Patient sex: M
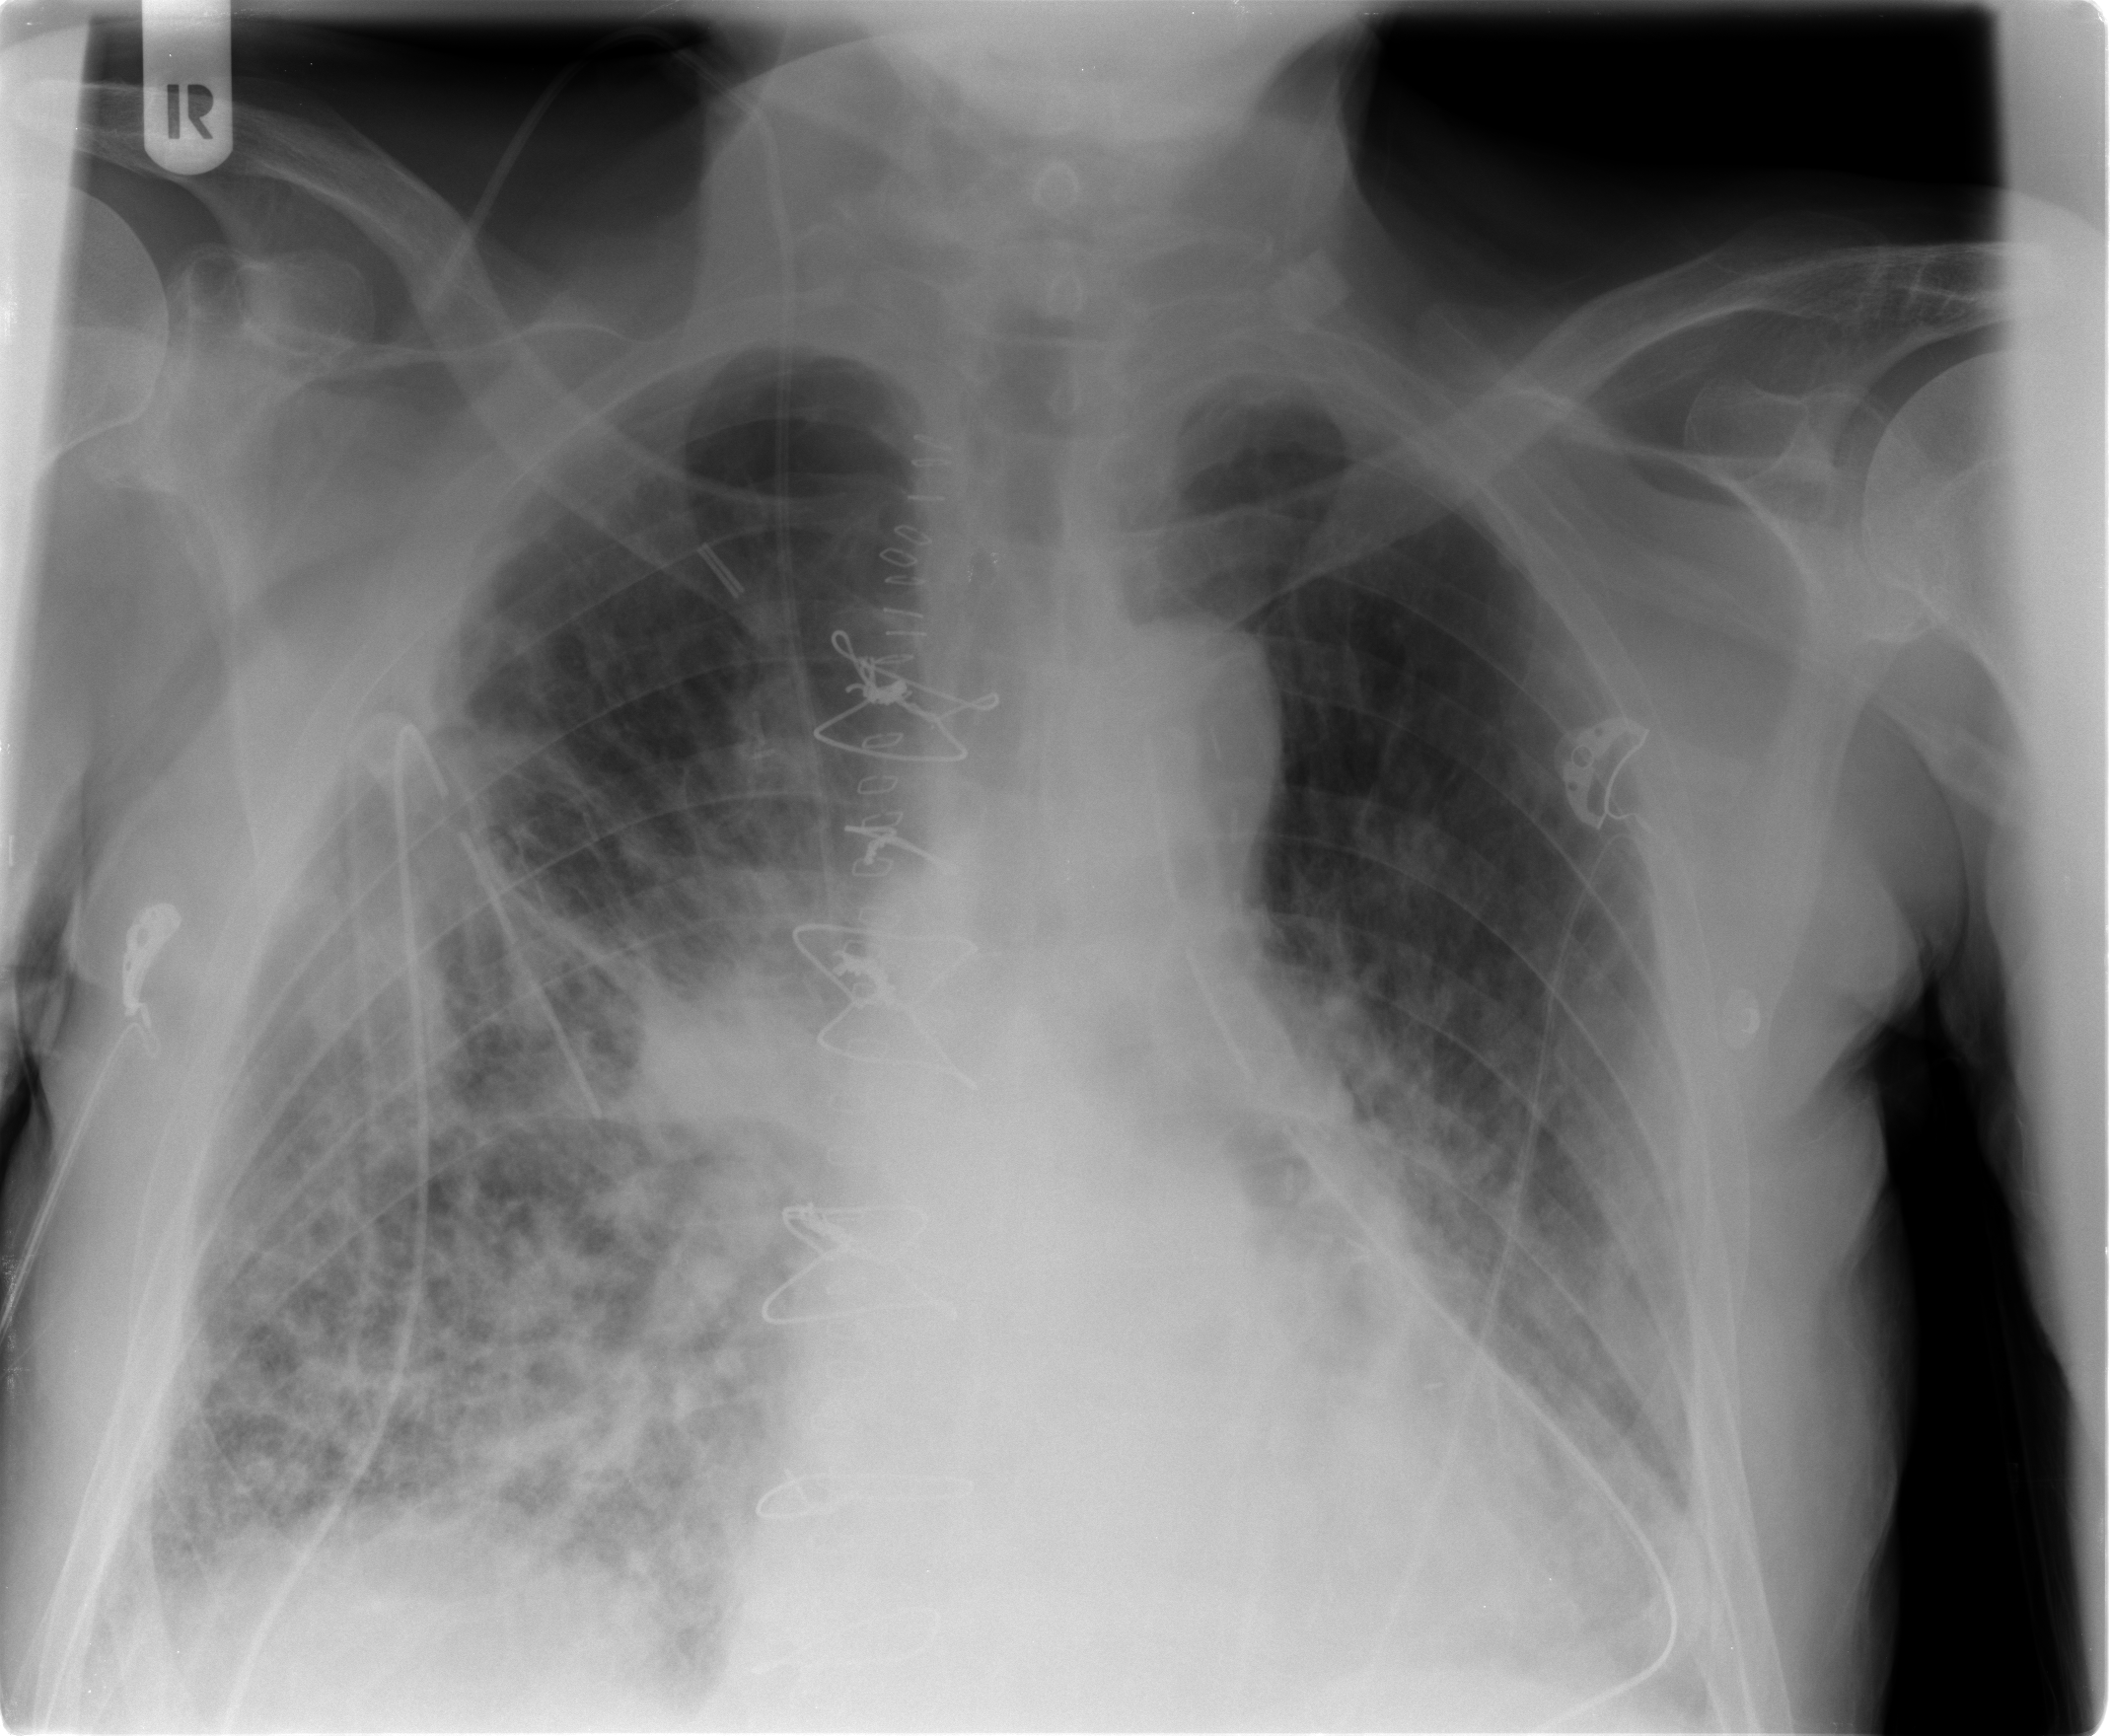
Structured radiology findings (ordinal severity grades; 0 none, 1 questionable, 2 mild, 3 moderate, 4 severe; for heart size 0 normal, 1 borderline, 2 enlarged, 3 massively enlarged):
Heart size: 1
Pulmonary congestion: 2
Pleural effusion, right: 1
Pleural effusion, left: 2
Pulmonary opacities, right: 2
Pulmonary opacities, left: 2
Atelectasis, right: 3
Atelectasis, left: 2